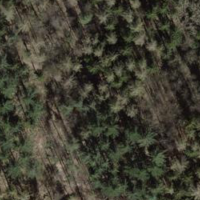
EUNIS habitat code: 44
Species observed at this site:
Hedera helix